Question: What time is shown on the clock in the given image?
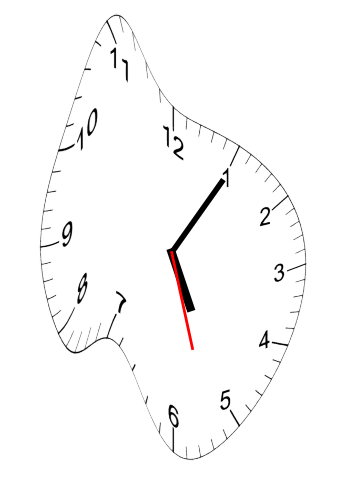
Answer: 05:05:27